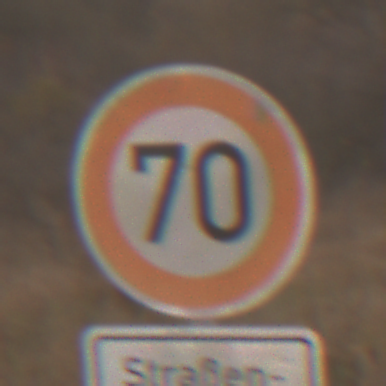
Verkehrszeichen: Geschwindigkeit70
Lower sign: HinweiseAufGefahrenDurchVerbaleAngabe3
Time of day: SunriseSunset
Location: Outdoor (Nature)
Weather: PartlyCloudy
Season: NotSpecified
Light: Natural